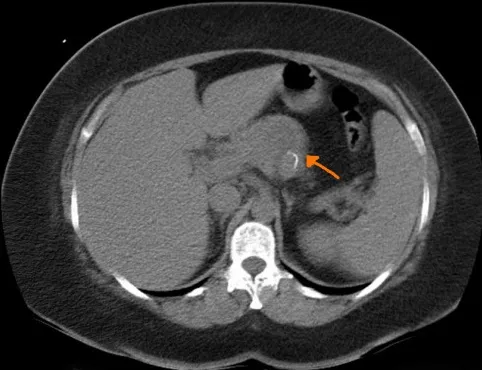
CT scan showing lesion in the pancreas.
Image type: radiology (ct)